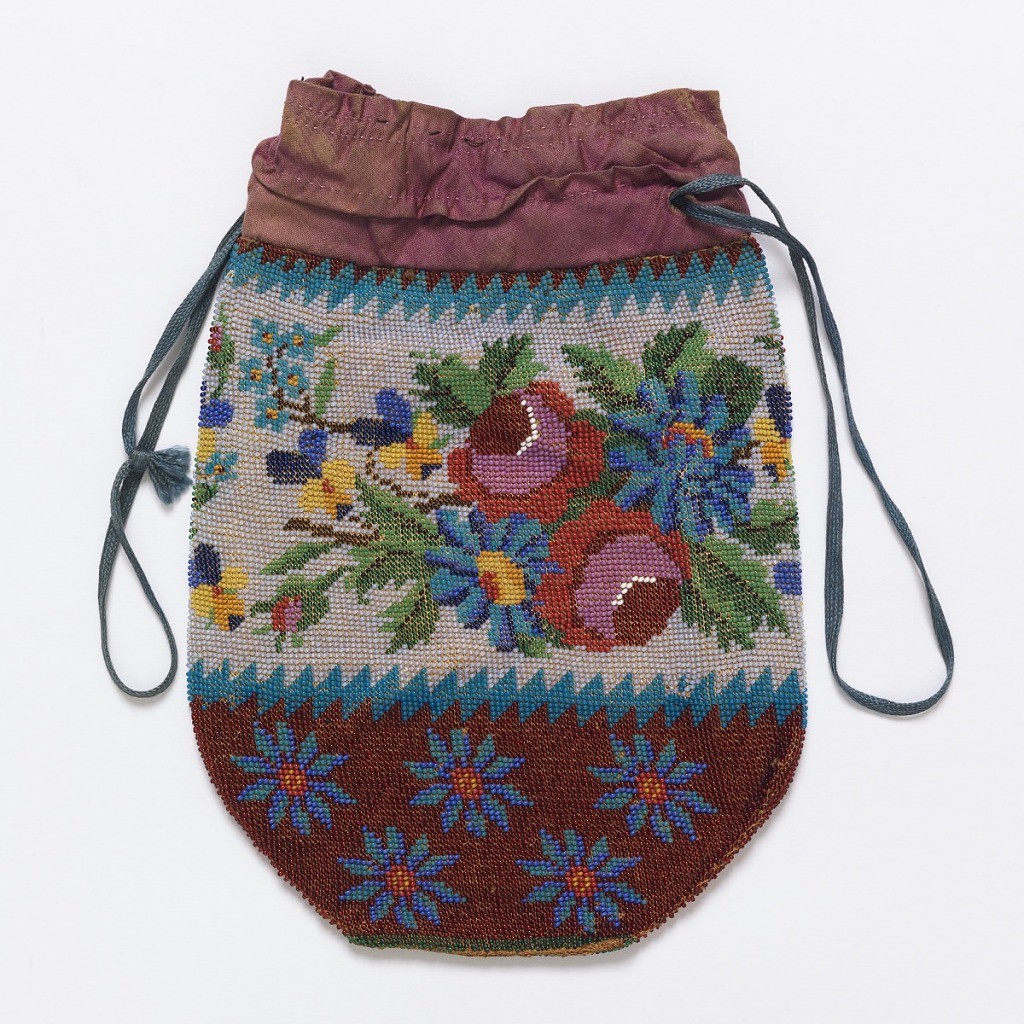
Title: Bag (tobacco pouch)
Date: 1815–40
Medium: silk, glass beads, linen lining Technique: knitted in crossed stockinette stitch
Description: Drawstring pouch with floral patterns. Center band has blue, red and yellow flowers on a white background. Bottom of pouch has blue flowers on a dark red ground. Serrated border separates the bands.